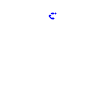
Particle: kaon